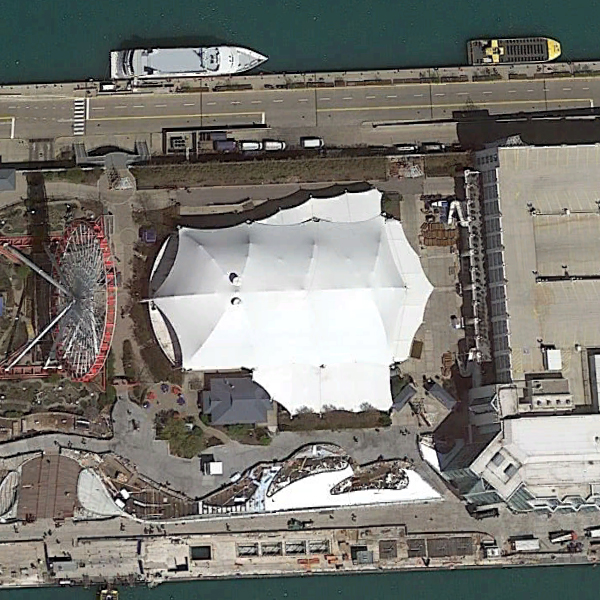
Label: Center